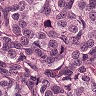
Metastatic tissue present: yes